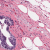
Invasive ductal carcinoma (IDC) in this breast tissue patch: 0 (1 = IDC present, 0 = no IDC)